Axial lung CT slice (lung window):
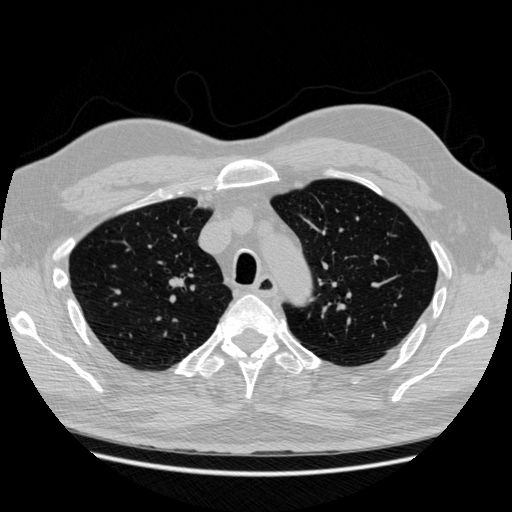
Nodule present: no